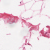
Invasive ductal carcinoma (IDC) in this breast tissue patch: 0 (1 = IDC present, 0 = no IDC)